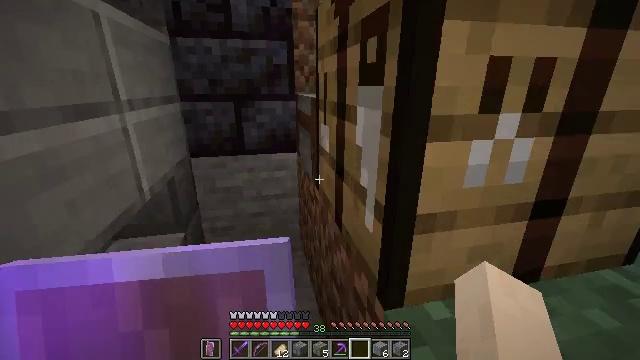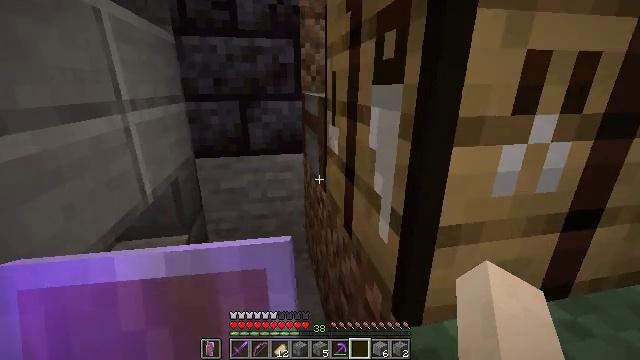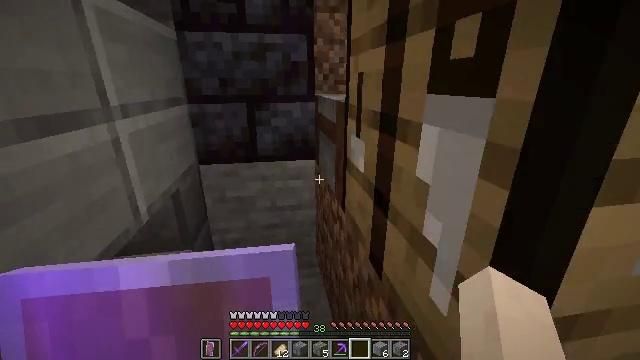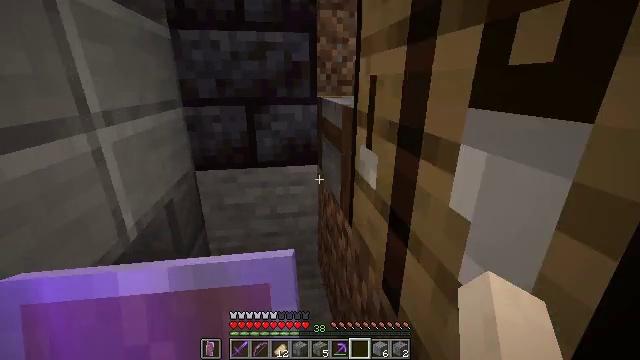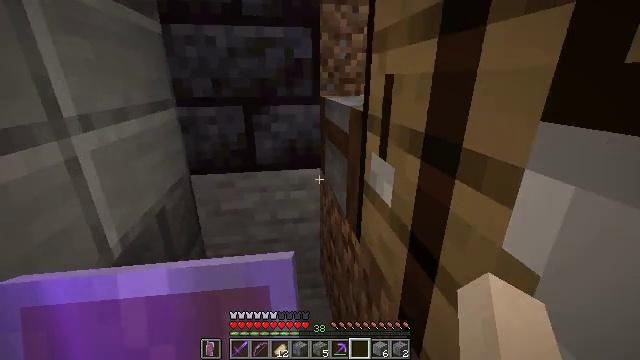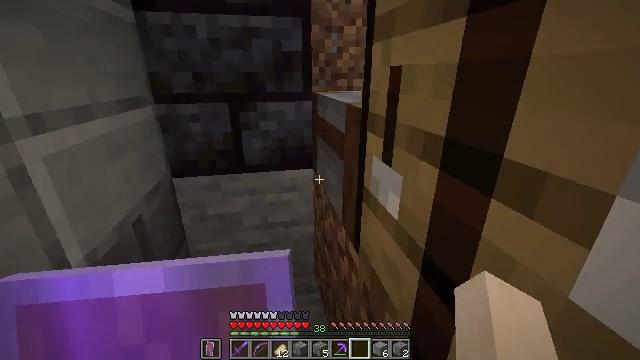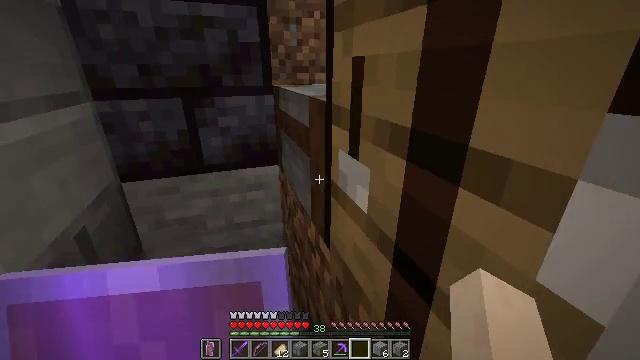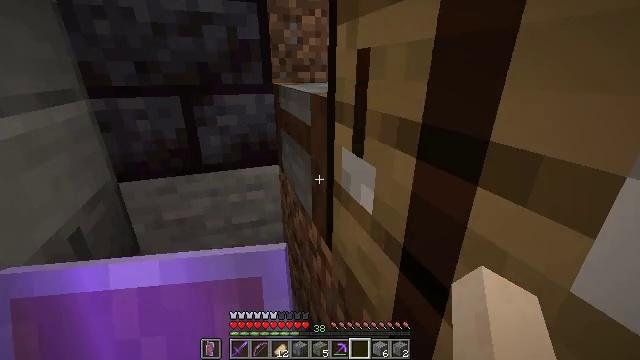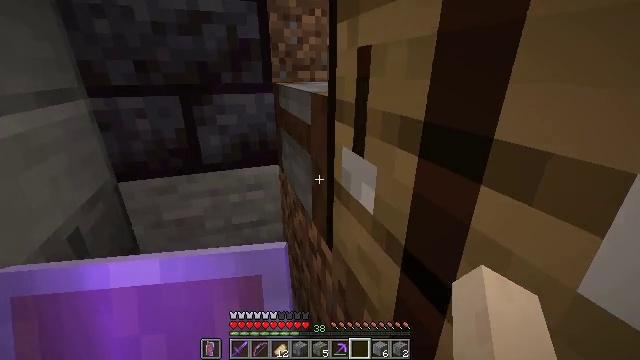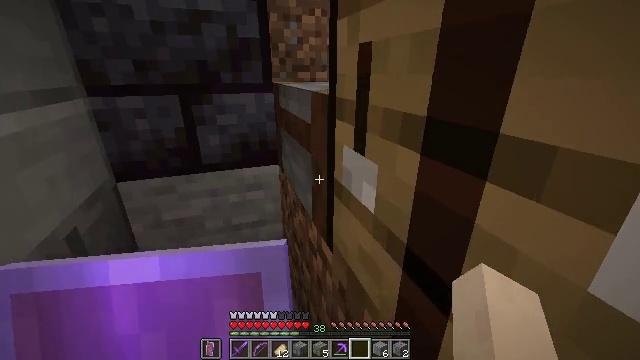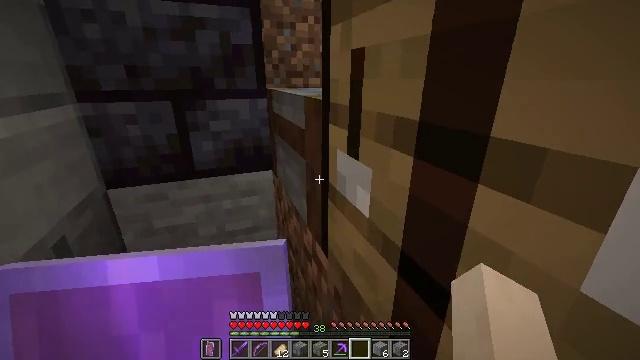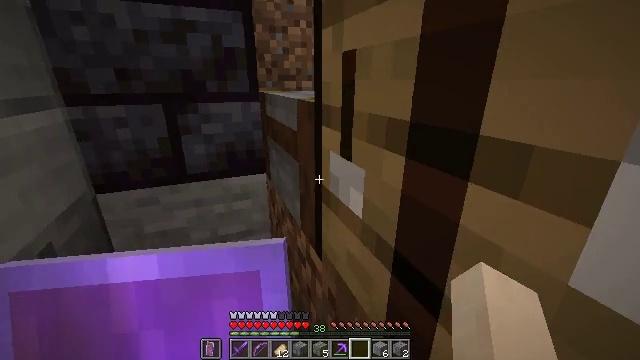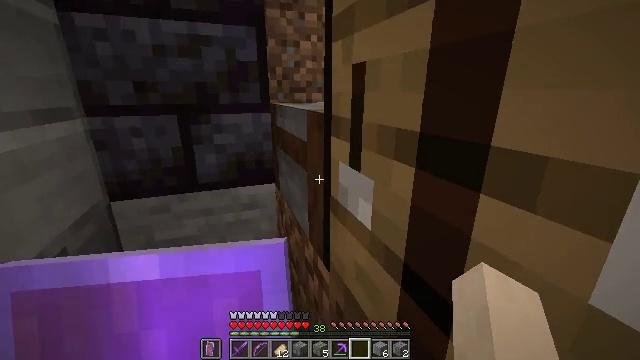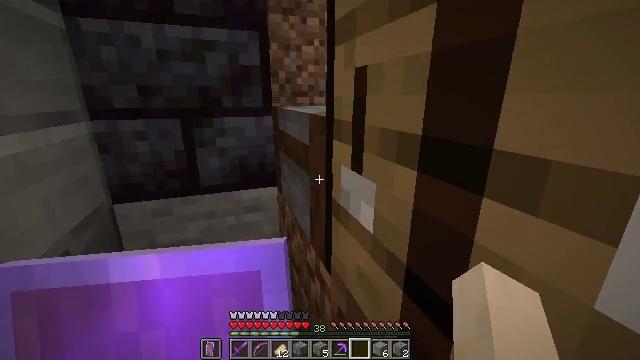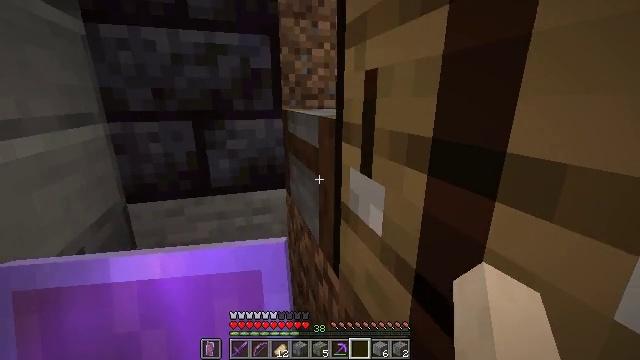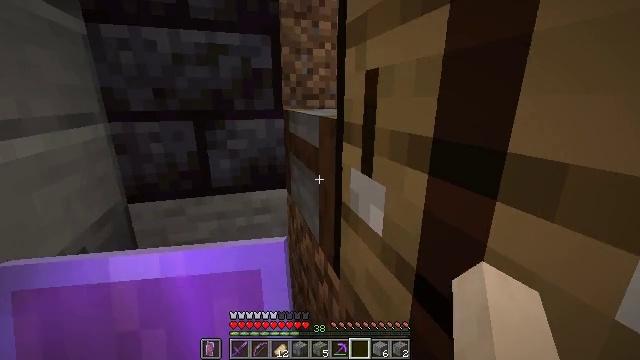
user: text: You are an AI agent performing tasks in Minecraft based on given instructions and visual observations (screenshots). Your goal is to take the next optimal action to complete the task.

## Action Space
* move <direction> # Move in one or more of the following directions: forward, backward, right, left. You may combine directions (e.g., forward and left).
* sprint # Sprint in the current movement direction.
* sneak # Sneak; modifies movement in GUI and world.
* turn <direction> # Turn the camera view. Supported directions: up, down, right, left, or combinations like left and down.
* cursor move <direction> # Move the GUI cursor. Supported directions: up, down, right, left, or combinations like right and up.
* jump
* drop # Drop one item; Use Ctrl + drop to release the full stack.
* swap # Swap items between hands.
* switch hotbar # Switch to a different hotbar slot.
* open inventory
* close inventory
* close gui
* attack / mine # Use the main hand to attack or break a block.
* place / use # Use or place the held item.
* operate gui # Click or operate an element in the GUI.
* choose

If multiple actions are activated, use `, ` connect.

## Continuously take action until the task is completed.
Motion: motion action
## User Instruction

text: Place stones in a 2x2 grid to craft stone bricks.
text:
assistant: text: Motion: move forward, turn left
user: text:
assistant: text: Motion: move forward, turn left
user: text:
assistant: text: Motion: move forward
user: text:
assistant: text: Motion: no_op
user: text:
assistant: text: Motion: turn right
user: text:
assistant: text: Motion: turn right and down
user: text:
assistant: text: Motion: no_op
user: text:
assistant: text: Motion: no_op
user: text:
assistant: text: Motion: no_op
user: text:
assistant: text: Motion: turn right and up
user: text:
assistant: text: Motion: turn right
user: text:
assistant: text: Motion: turn left and up
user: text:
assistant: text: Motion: no_op
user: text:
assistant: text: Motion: turn left
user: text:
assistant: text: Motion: use / place
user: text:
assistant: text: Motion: use / place
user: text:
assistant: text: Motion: use / place
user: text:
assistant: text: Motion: use / place
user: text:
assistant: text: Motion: no_op
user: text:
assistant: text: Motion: no_op
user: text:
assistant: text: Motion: no_op
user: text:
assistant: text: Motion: no_op
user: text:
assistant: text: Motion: no_op
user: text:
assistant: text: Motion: no_op
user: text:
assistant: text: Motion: no_op
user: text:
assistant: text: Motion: no_op
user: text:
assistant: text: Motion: no_op
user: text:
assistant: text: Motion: no_op
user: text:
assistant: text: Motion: no_op
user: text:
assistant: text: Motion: no_op